Field crop: maize
Growth stage: 2
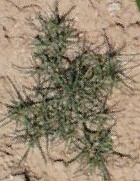
Species: salsola